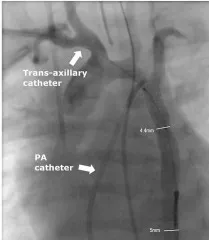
Angiographies of the intervention. (C) Angiography after stent implantation with good position.
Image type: radiology (x_ray)